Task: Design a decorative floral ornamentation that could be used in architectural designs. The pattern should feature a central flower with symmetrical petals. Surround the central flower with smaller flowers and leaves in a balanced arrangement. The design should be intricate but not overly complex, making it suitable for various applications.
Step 1539:
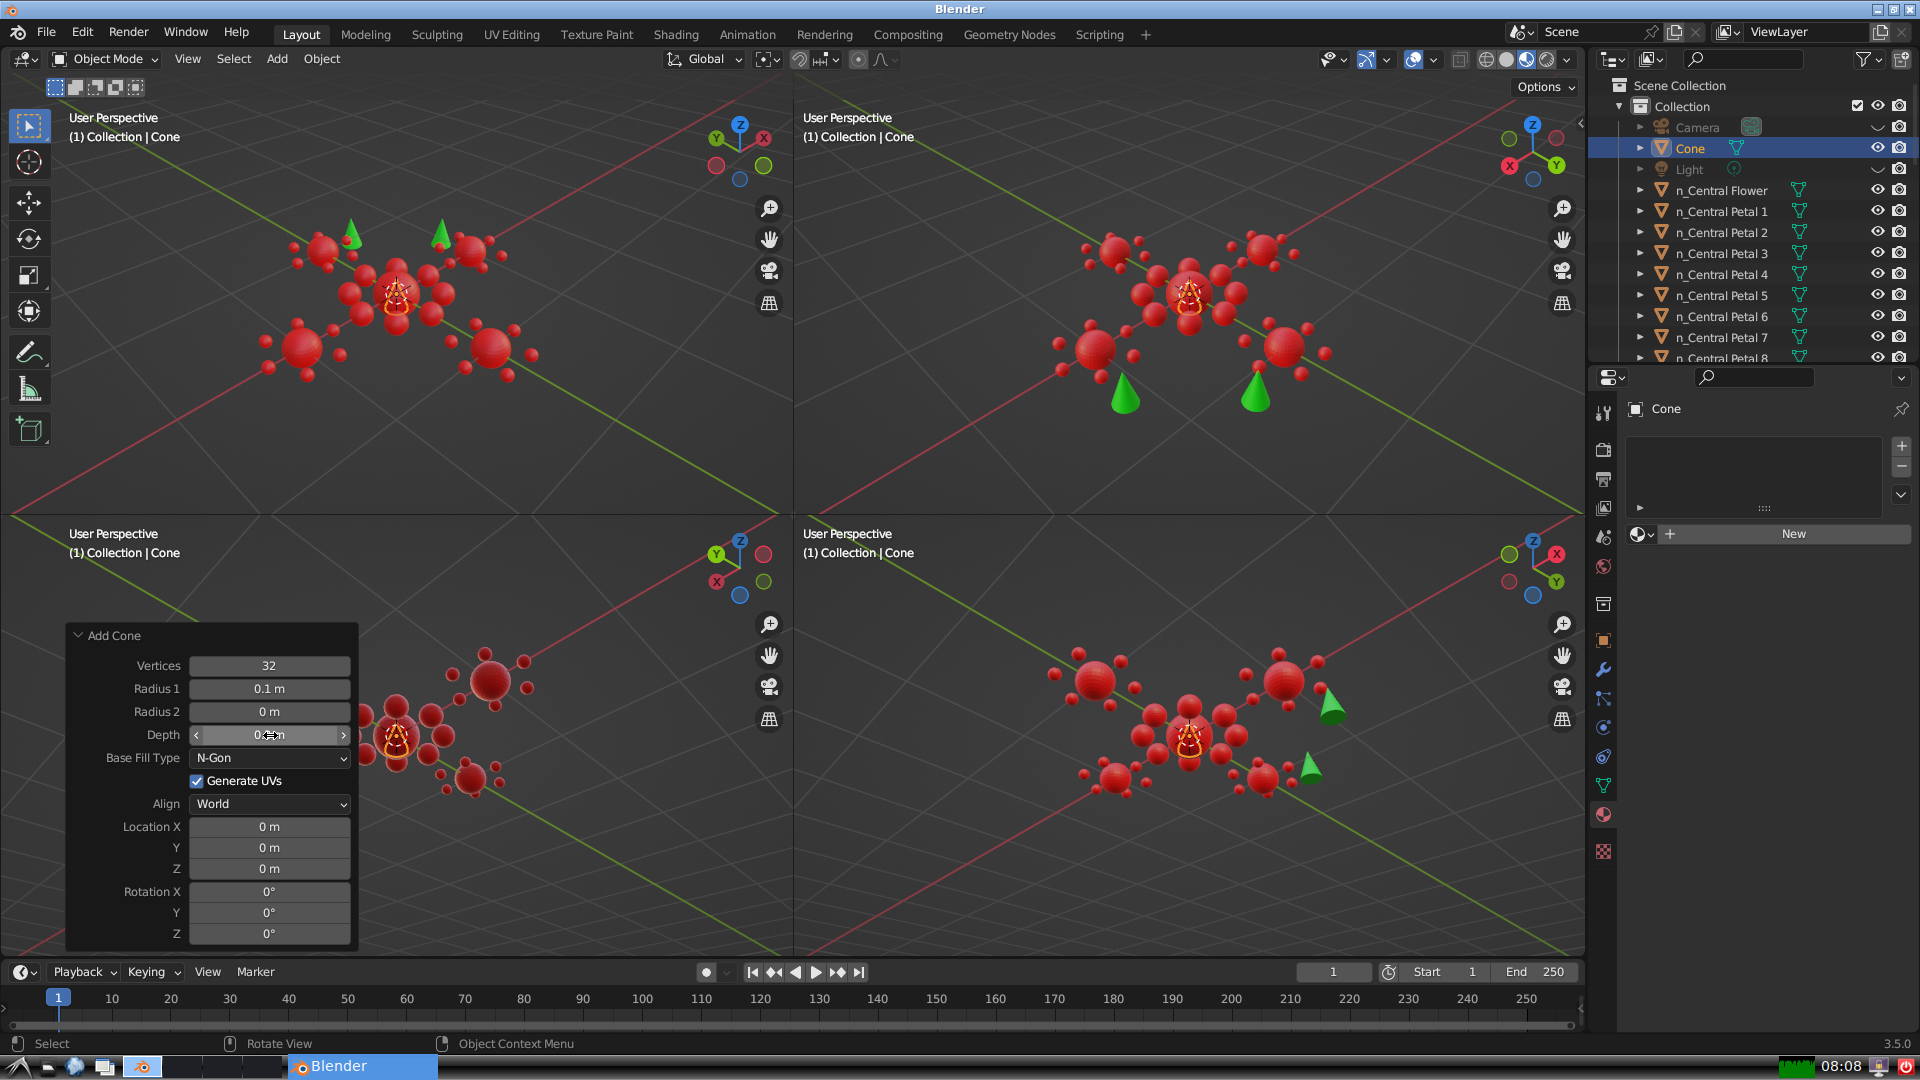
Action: click: no